Aerial crown-view tile of a tropical tree (Barro Colorado Island, Panama), acquired 20241216:
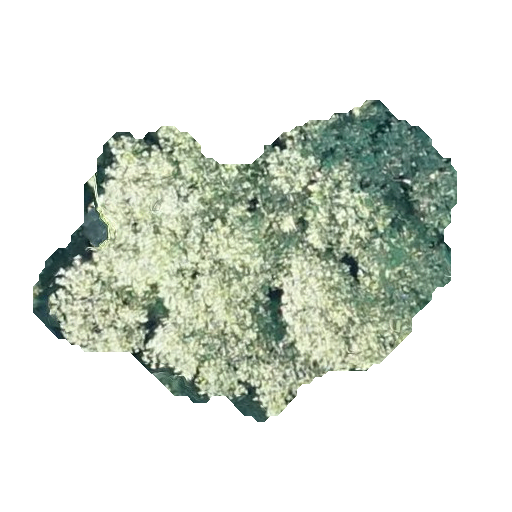
Species: Hieronyma alchorneoides
GBIF accepted scientific name: Hieronyma alchorneoides
Crown area: 129.735 m²